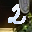
Label: 2